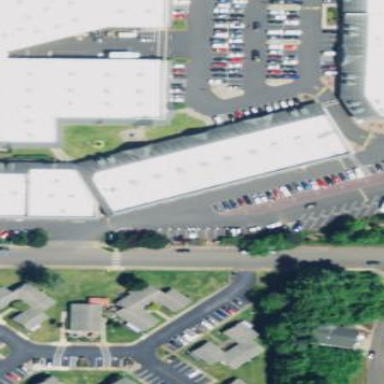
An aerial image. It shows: Retail building.